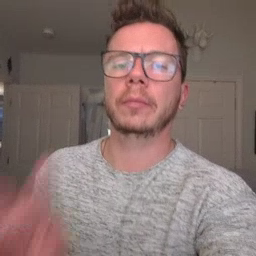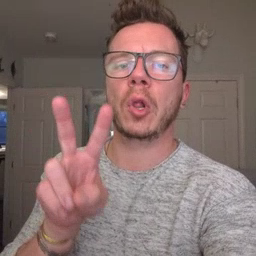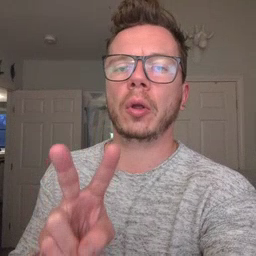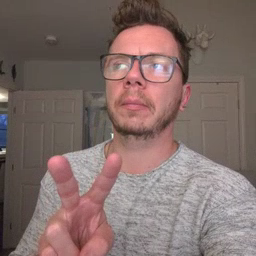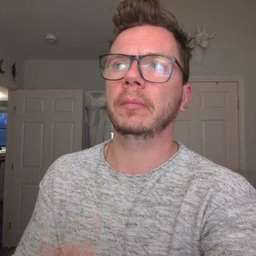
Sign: look